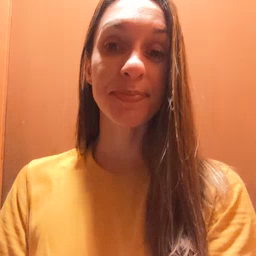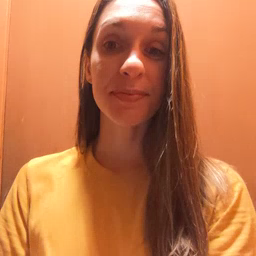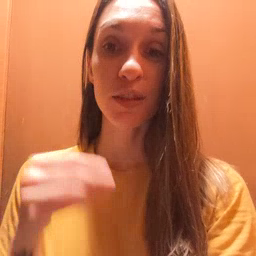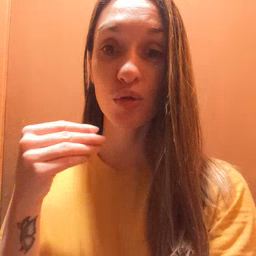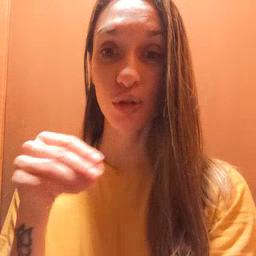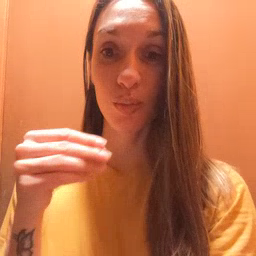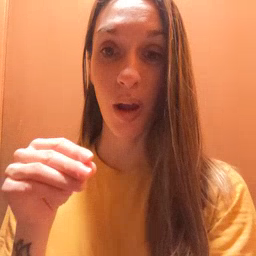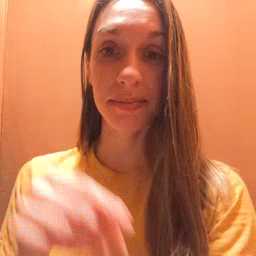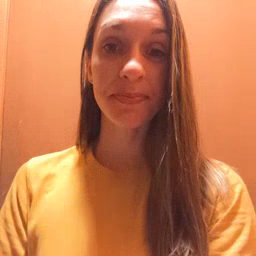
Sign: store